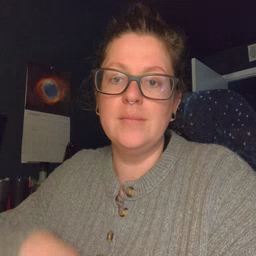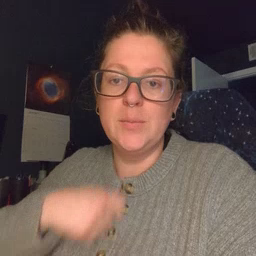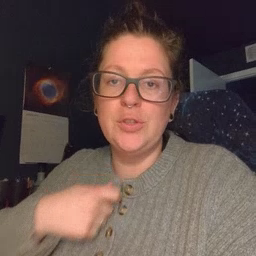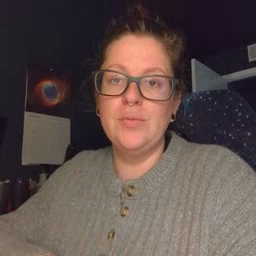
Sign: zipper